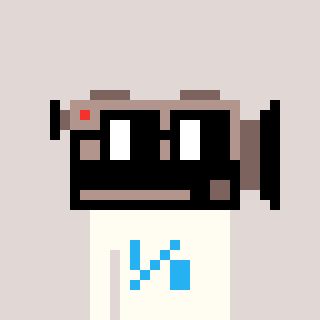
a pixel art character with square black glasses, a camcorder-shaped head and a grayscale-colored body on a warm background